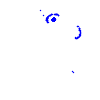
Particle: electron